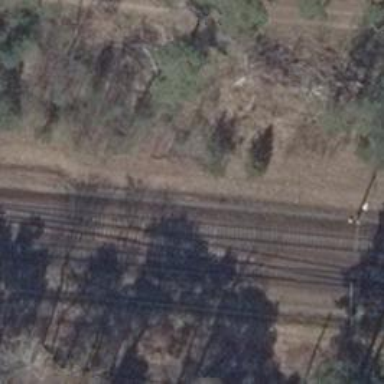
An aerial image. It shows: Railway track with contact lines for electrification.